Question: I'm learning my new hp 50g and am seeing an odd line several pixels wide only above the stack soft menu. If I hit NXT to see the next page of menu options, the line goes away. If I am viewing a menu other than the default TOOL menu, there is no line. Any ideas what this is?

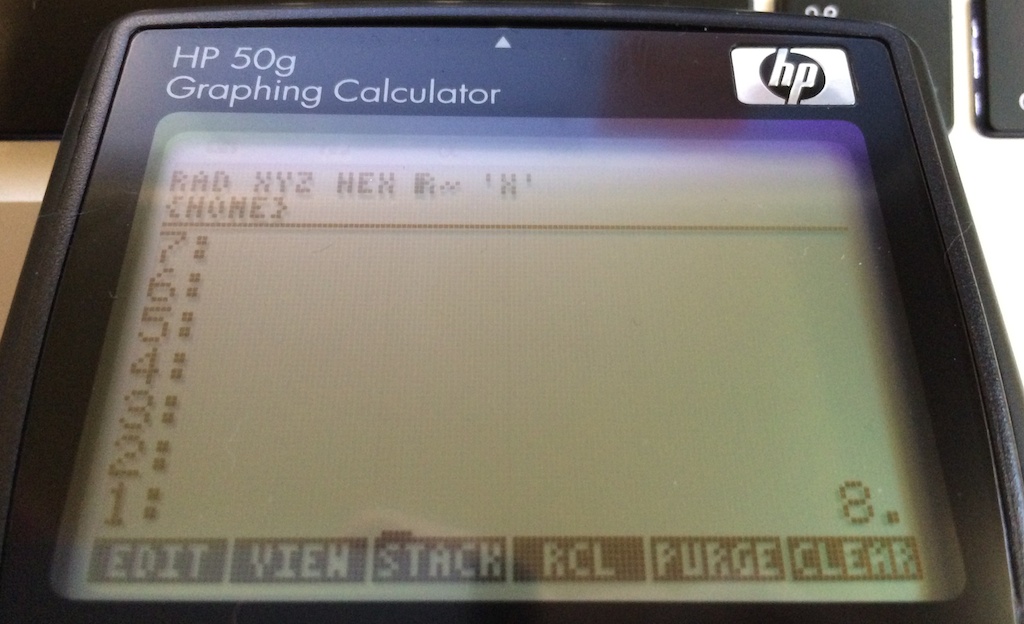
Answer: I found the meaning of the bar above the soft menu, it's telling the user that that option will take you to a 'sub-menu' of sorts. It's somewhat like a folder, where the options that do not have the bar above are simply commands.